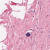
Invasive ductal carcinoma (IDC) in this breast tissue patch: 0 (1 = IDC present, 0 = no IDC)